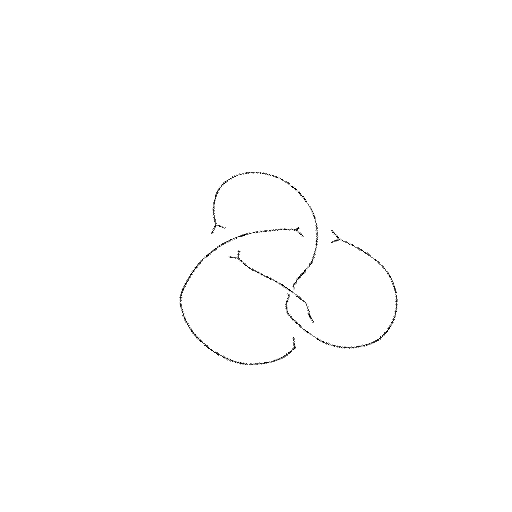
Crossing number: 4